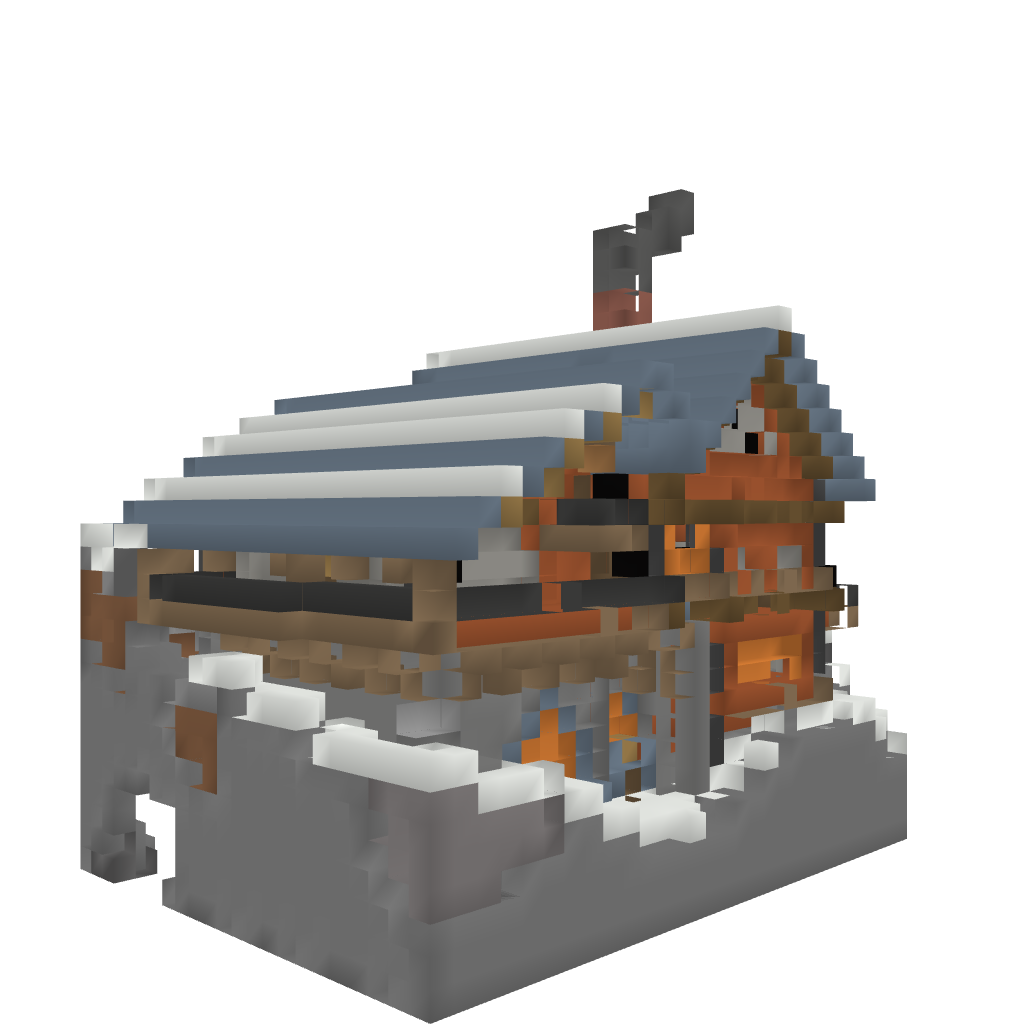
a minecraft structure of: Mountain chalet